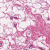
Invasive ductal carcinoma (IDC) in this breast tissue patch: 0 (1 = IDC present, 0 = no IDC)